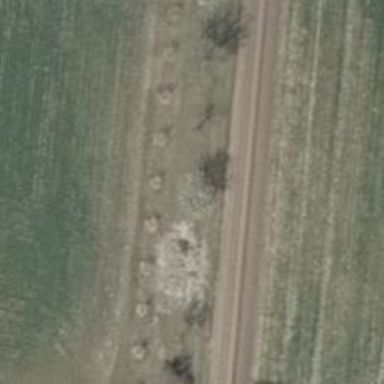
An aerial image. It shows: Row of trees in natural setting.